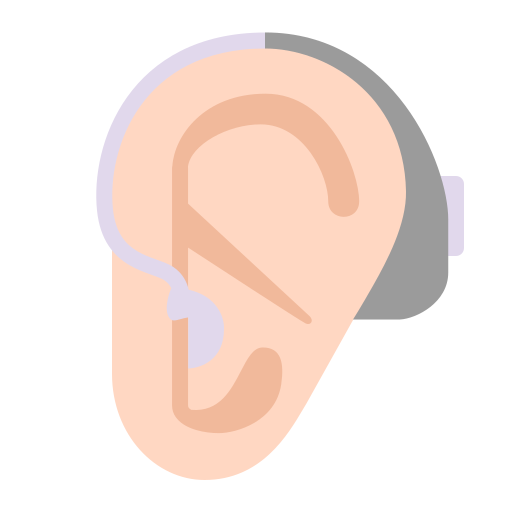
ear with hearing aid flat light